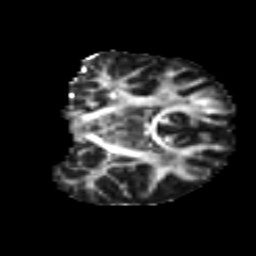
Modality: FA
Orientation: coronal
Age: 16
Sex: male
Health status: ill
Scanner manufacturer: ge
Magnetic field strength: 3 T
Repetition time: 6.752 s
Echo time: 0.079 s